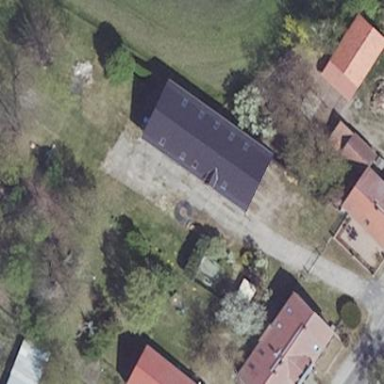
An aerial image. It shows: Gabled building.